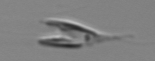
Label: Chrysochromulina_lanceolata